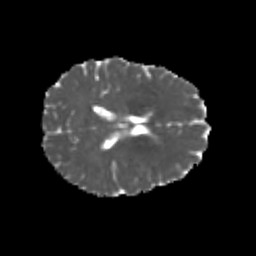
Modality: MD
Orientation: axial
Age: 24
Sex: female
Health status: healthy
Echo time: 0.074 s